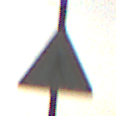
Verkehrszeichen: FussgaengerRechts
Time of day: SunriseSunset
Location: Outdoor (Suburban)
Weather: PartlyCloudy
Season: NotSpecified
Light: Natural